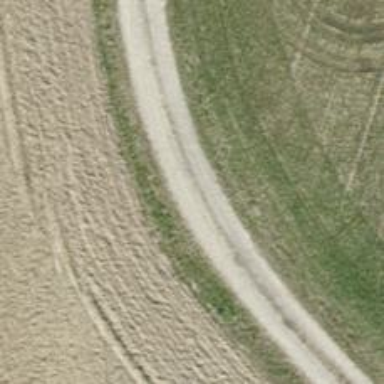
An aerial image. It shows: Pebblestone track with grade3 tracktype.